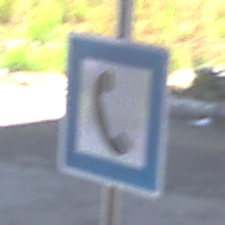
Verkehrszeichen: Fernsprecher
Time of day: Midday
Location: Roofed (Underpass)
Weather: Clear
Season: NotSpecified
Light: Natural